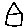
Label: house